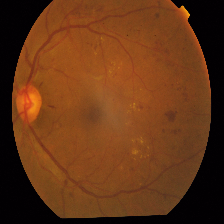
Diabetic retinopathy grade: Proliferative DR